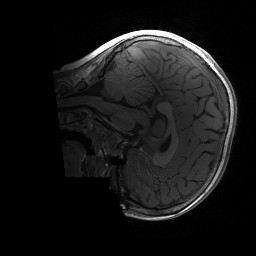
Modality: T1w
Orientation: sagittal
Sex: male
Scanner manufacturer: siemens
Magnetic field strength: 3 T
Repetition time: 1.9 s
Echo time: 0.00243 s